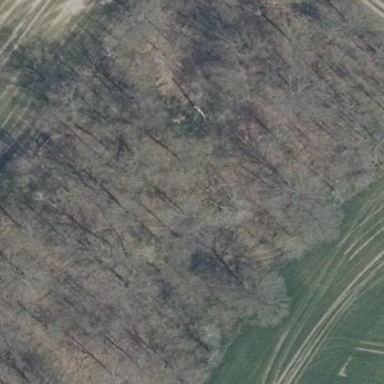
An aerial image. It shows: Forest area.